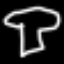
Label: mushroom